Field crop: maize
Growth stage: 1
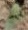
Species: datura